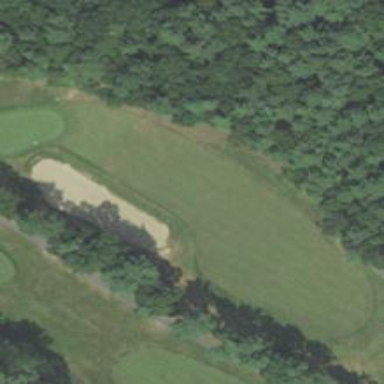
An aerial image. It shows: Sandy area is golf bunker.